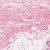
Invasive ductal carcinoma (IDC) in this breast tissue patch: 0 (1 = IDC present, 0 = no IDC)